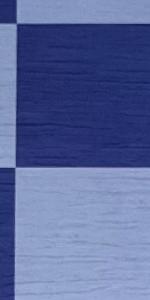
Label: Empty